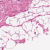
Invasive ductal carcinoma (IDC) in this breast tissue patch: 0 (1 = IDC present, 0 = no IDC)